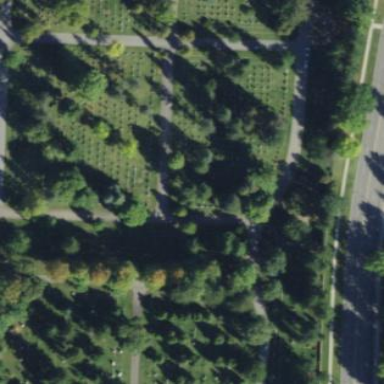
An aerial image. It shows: Historic memorial located in graveyard.